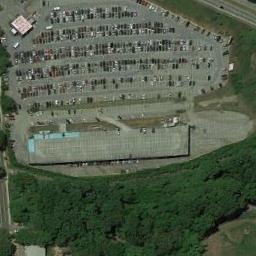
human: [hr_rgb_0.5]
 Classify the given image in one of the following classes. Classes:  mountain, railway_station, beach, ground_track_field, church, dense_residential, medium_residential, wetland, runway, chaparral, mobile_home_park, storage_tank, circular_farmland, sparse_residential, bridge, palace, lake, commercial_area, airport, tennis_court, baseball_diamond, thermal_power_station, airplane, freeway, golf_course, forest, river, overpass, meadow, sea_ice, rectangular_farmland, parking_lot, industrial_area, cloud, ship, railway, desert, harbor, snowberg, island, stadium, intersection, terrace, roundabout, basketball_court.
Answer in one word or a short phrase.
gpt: parking_lot